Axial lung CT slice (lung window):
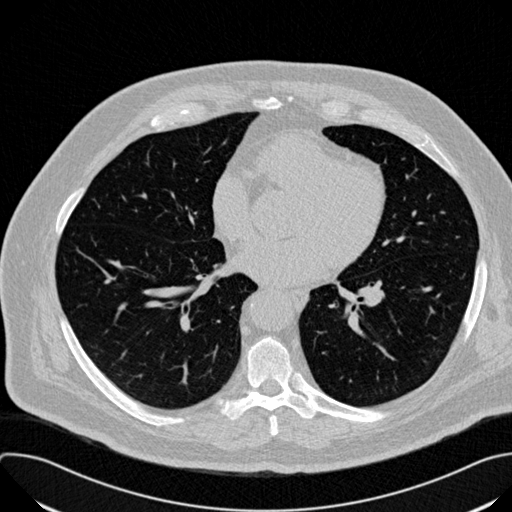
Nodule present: no